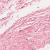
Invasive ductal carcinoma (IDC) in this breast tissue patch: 0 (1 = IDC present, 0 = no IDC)